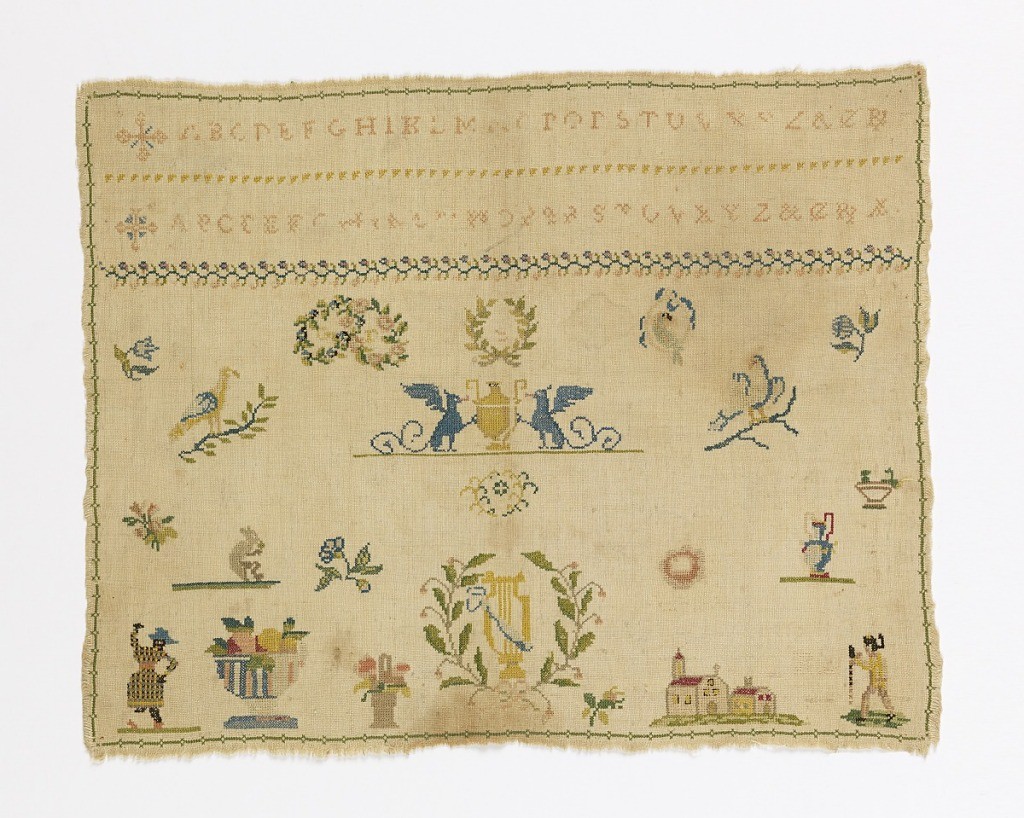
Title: Sampler
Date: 19th century
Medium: silk embroidery on linen foundation Technique: cross stitch on plain weave
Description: Alphabets, floral cross border, and designs of birds, animals, people, a church and flowers.